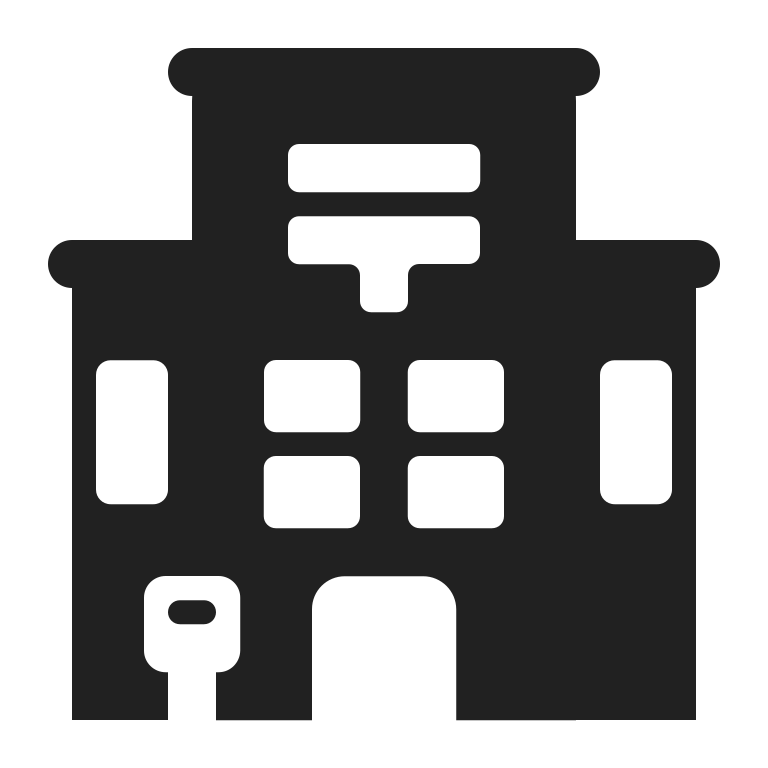
japanese post office high contrast